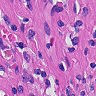
Metastatic tissue present: no